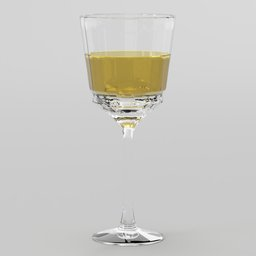
Label: tools